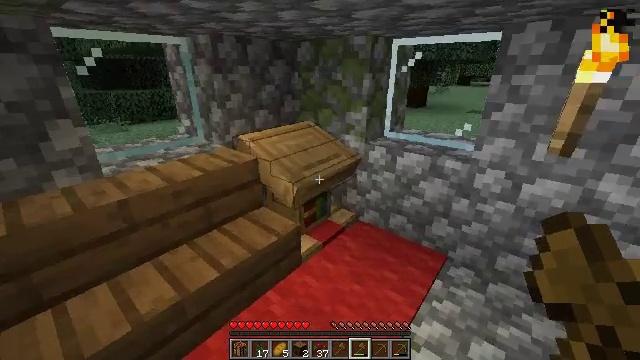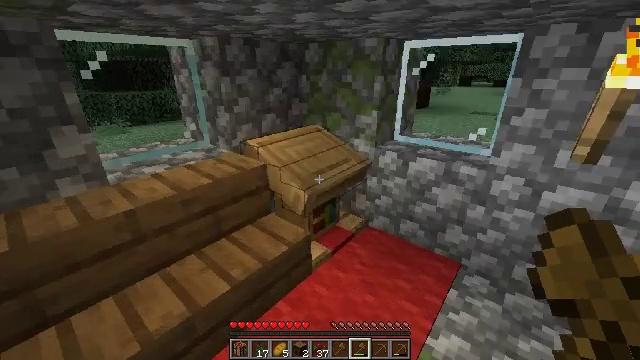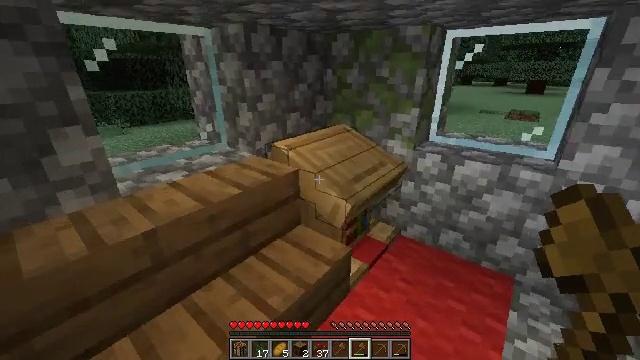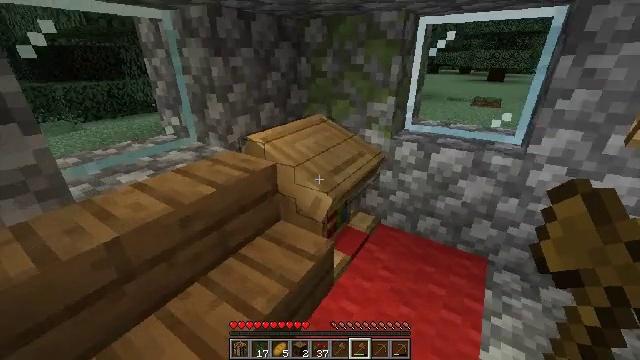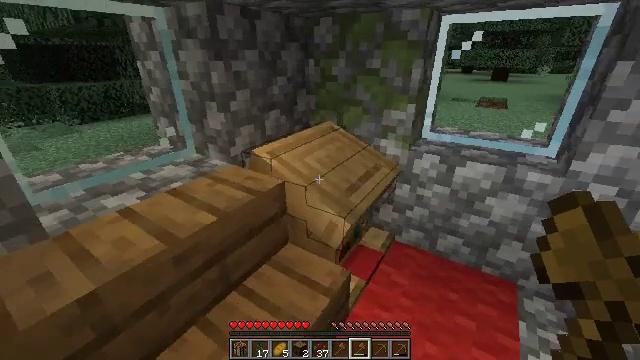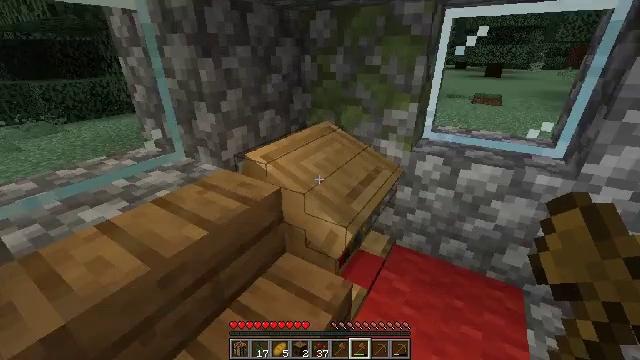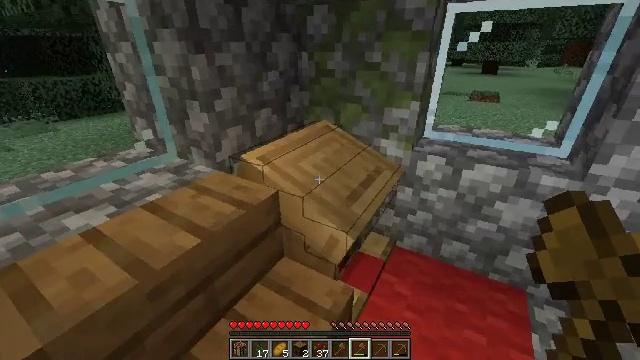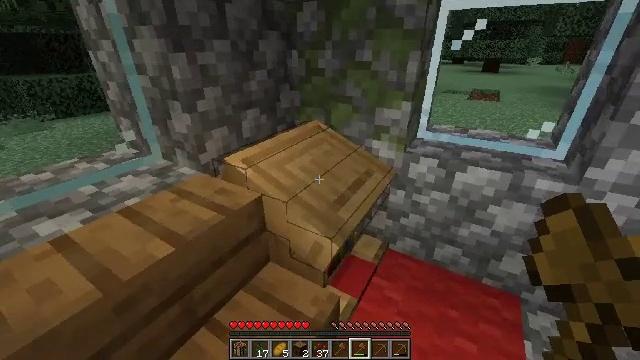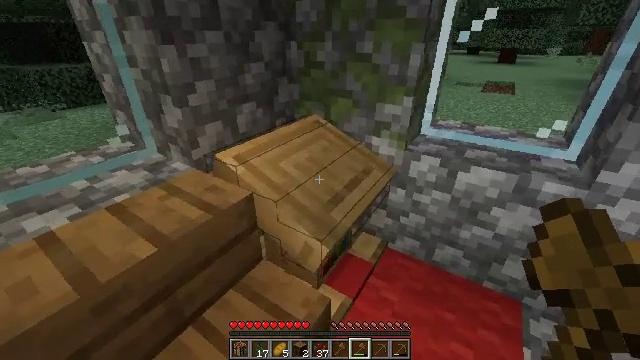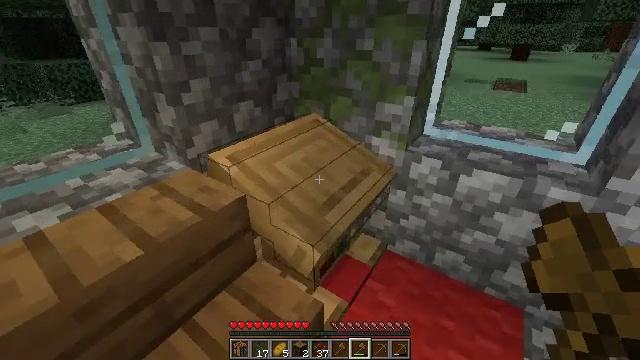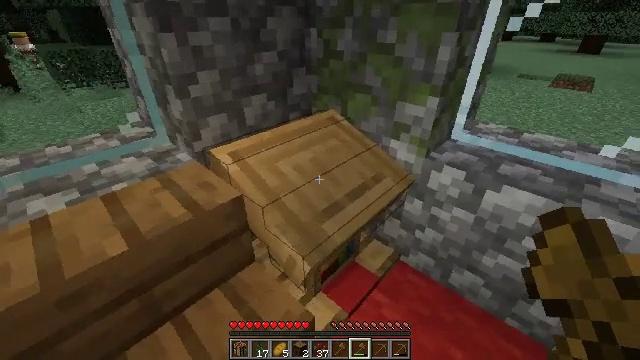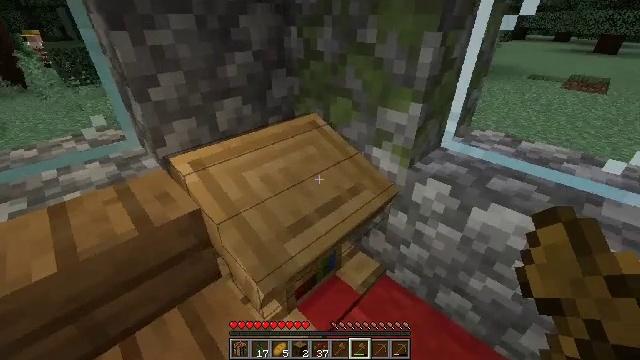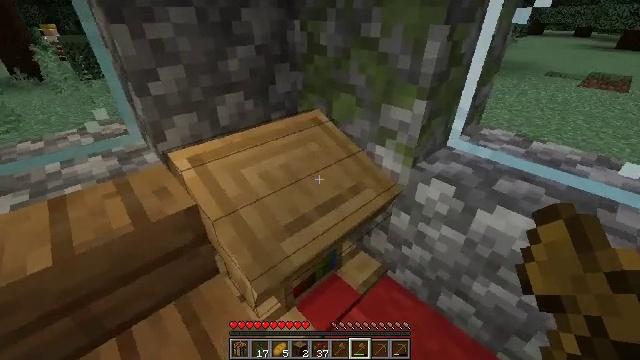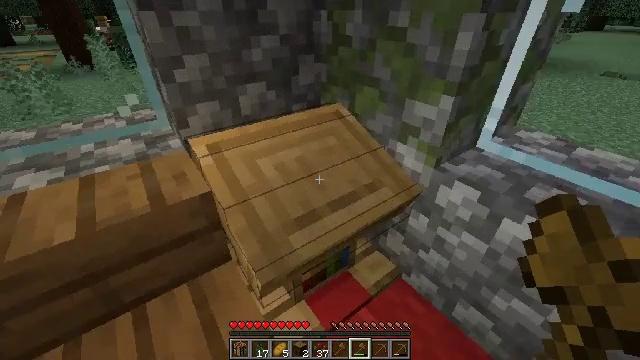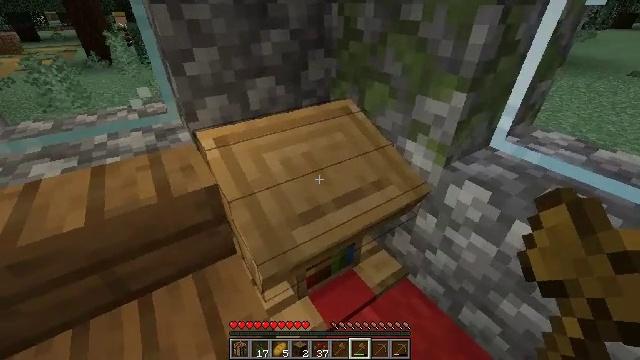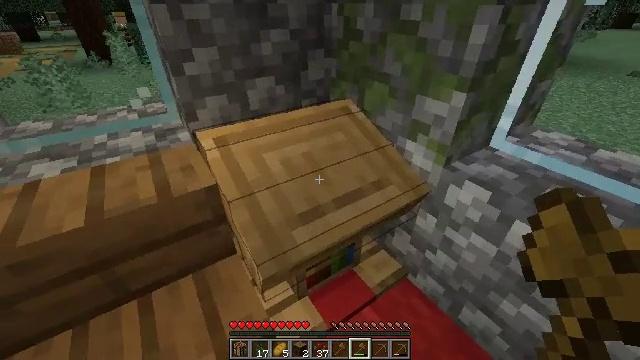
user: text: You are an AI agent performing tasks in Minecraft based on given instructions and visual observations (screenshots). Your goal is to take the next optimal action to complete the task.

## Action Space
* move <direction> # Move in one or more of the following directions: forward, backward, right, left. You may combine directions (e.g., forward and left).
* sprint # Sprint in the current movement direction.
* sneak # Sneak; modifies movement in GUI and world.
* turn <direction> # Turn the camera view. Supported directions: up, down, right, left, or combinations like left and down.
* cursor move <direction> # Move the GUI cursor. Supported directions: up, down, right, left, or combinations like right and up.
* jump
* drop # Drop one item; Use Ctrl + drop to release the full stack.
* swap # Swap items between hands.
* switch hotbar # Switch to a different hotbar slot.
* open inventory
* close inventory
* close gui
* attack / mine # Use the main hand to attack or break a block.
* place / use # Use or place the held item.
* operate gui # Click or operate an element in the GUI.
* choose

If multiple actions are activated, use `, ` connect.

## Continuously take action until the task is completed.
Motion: motion action
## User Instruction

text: Break the bookshelf for books.
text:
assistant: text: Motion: move forward and move left
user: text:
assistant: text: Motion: move forward and move left
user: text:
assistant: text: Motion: move forward, turn right and down
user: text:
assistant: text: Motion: move forward
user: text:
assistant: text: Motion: turn right
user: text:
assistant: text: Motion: no_op
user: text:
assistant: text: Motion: move right
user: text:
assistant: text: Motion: move forward and move right, turn left and down
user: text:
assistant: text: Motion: move forward and move right, turn left
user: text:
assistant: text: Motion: move forward and move right, turn left and down
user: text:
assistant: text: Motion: turn left
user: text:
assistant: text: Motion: turn left
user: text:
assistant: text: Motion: turn left and down
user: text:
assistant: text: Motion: turn left
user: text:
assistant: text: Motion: no_op
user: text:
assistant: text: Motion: no_op
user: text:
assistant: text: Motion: no_op
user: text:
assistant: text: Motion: turn left and down
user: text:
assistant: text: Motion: turn left
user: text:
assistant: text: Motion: turn left
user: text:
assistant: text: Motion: move left, turn left and up
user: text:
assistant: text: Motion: move left, turn left and up
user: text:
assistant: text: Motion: move forward and move left, turn left and up
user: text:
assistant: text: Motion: move forward and move left, turn left and up
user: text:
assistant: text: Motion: move forward and move left, turn left and down
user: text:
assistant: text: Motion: move forward
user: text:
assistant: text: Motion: move forward
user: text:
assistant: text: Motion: move forward
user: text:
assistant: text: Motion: no_op
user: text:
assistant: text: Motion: no_op